Question: I've wrote a simple handler:
'''
public class ImageHandler : IHttpHandler, IRequiresSessionState
{
public bool IsReusable
{
get { return true; }
}
public void ProcessRequest(HttpContext context)
{
byte[] imgData = context.Session["Data"] as byte[];
if (imgData != null)
{
context.Response.CacheControl = "no-cache";
context.Response.Cache.SetCacheability(HttpCacheability.NoCache);
context.Response.ContentType = "image/png";
context.Response.BinaryWrite(imgData);
context.Response.Flush();
}
}
}
'''
And setup the 'web.config':
'''
<system.web>
<httpHandlers>
<add verb="GET" path="image.png" type="TestWeb.Handlers.ImageHandler, TestWeb" />
</httpHandlers>
</system.web>
<system.webServer>
<handlers>
<add name="Image" verb="GET" path="image.png" type="TestWeb.Handlers.ImageHandler, TestWeb" />
</handlers>
</system.webServer>
'''
- - 'don't open a page. Wait for request from an external application'
It is not just the breakpoint, no code from the handler executes when I run the website configured on IIS. It only works if I start from VS.

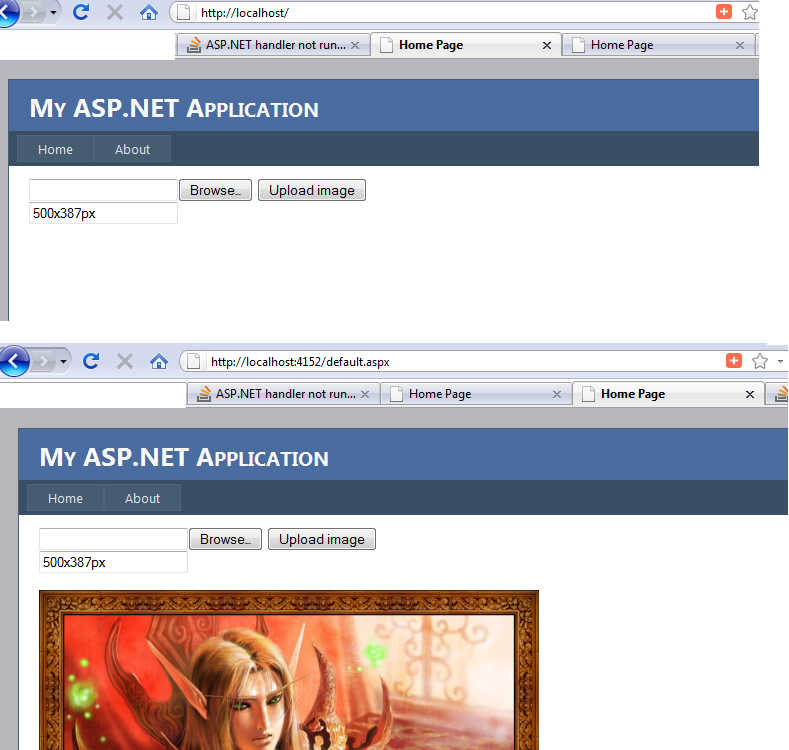
Answer: I had to switch the Application Pool to 'Integrated' mode, it was using classic.
And I had to remove the handler configuration from '<system.web>' because it was giving me 'error 500.23'.
> HTTP Error 500.23 - Internal Server
Error An ASP.NET setting has been
detected that does not apply in
Integrated managed pipeline mode.